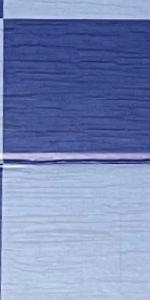
Label: Empty